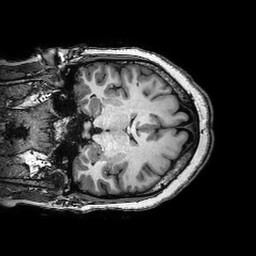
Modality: T1w
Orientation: coronal
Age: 28
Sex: female
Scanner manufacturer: philips
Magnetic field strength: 3 T
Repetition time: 0.00837 s
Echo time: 0.00385 s